Question: I am trying to optimize sin/cos for my MCU in order to calculate geo distance. This part of formula particularly is using trigonometry:
'''
double e = (MyTan( lat2 / 2 + quarter_pi ) / MyTan( lat1 / 2 + quarter_pi ));
'''
So I tried to build my own 'sin/cos' lookup tables for '-PI' to 'PI' as follows:
'''
#define PARTPERDEGREE 10
double mysinlut[PARTPERDEGREE * 90 + 1];
double mycoslut[PARTPERDEGREE * 90 + 1];
void MySinCosCreate()
{
int i;
double angle, angleinc;
// Each degree also divided into 10 parts
angleinc = (M_PI / 180) / PARTPERDEGREE;
for (i = 0, angle = 0.0; i <= (PARTPERDEGREE * 90 + 1); ++i, angle += angleinc)
{
mysinlut[i] = sin(angle);
}
angleinc = (M_PI / 180) / PARTPERDEGREE;
for (i = 0, angle = 0.0; i <= (PARTPERDEGREE * 90 + 1); ++i, angle += angleinc)
{
mycoslut[i] = cos(angle);
}
}
double MySin(double rad)
{
int ix;
int sign = 1;
if(rad > (M_PI / 2))
rad = M_PI / 2 - (rad - M_PI / 2);
if(rad < -(M_PI / 2))
rad = -M_PI / 2 - (rad + M_PI / 2);
if(rad < 0)
{
sign = -1;
rad *= -1;
}
ix = (rad * 180) / M_PI * PARTPERDEGREE;
return sign * mysinlut[ix];
}
double MyCos(double rad)
{
int ix;
int sign = 1;
if(rad > M_PI / 2)
{
rad = M_PI / 2 - (rad - M_PI / 2);
sign = -1;
}
else if(rad < -(M_PI / 2))
{
rad = M_PI / 2 + (rad + M_PI / 2);
sign = -1;
}
else if(rad > -M_PI / 2 && rad < M_PI / 2)
{
rad = abs(rad);
sign = 1;
}
ix = (rad * 180) / M_PI * PARTPERDEGREE;
return sign * mycoslut[ix];
}
double MyTan(double rad)
{
return MySin(rad) / MyCos(rad);
}
'''
You can see the resolution of table is 10 parts per degree. I can increase it little, but it doesn't help much and it looks like I need some interpolation. Could anyone suggest some practical improvements to my functions to have better results? Below is graph of 234 different results of the 'e'. Blue series are with ideal sin/cos and red are from LUT.

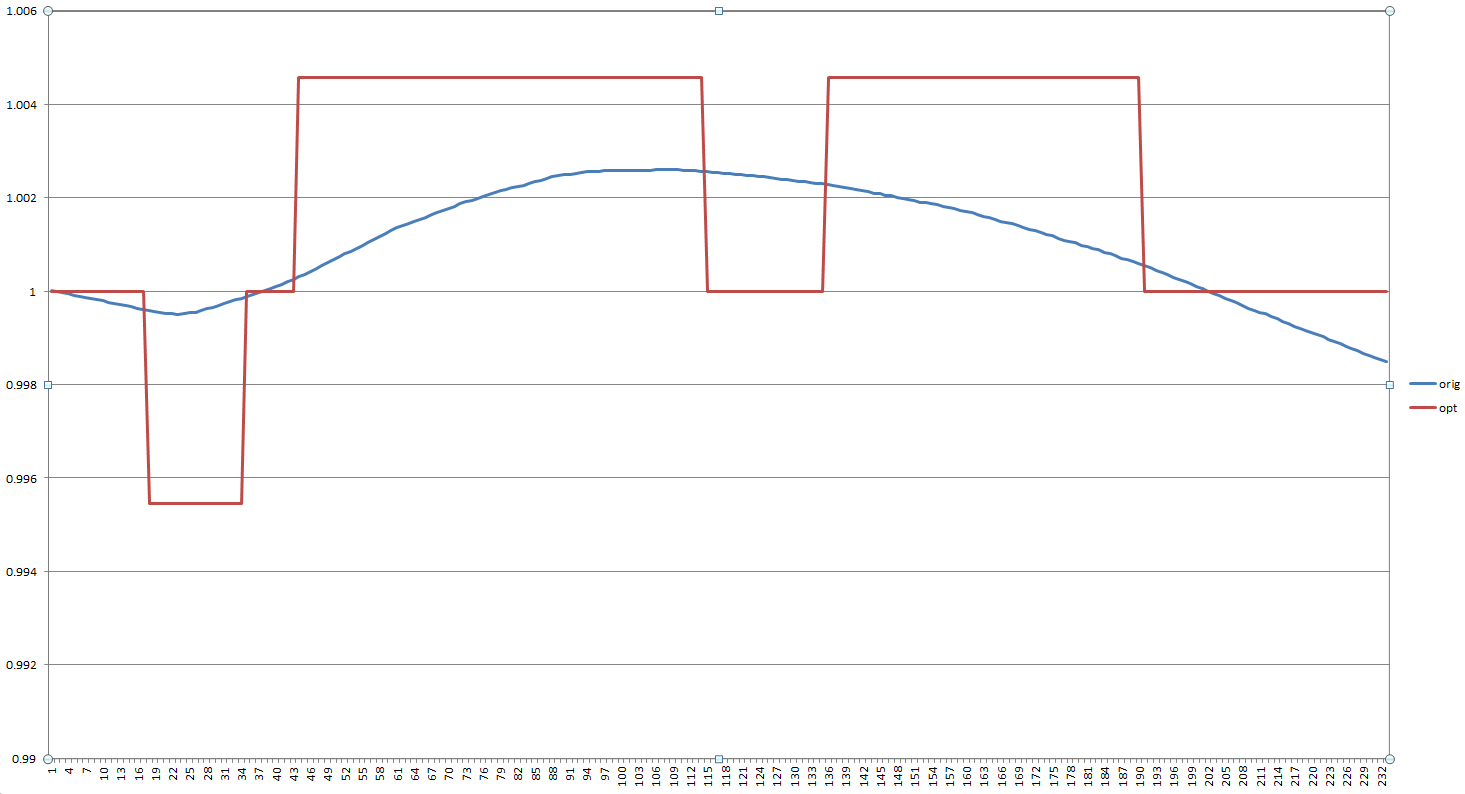
Answer: It seems your lookup table is too coarse. If you can't make your table much finer, approximating the values using the derivative should get you a better result. We have
'''
sin (x+h) sin x + h*cos x
cos (x+h) cos x - h*sin x
'''
for small 'h'. (You can get better approximations using higher derivatives or by using both values in the table between which your (computed) angle lies, but that would take longer, and I gather speed is the reason for the LUT in the first place.)
So after you normalised the angle, with
'''
ix = (rad * 180) / M_PI * PARTPERDEGREE;
'''
use
'''
double h = rad - ix*angleinc;
return sign*(mysinlut[ix] + h*mycoslut[ix]);
'''
resp.
'''
return sign*(mycoslut[ix] - h*mysinlut[ix]);
'''
That should not be too much slower, and ought to give significantly better approximations between the LUT points.